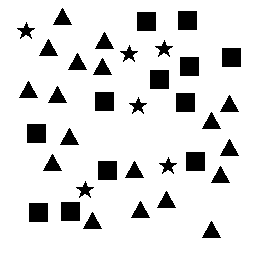
Squares: 12
Triangles: 18
Stars: 6
Total shapes: 36